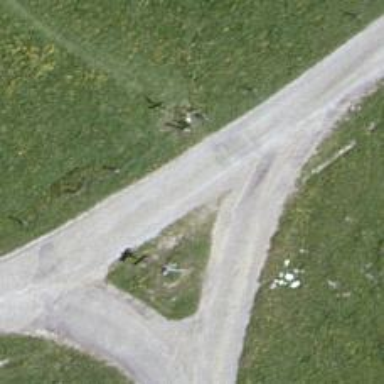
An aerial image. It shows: Unpaved track with grade2 track type.